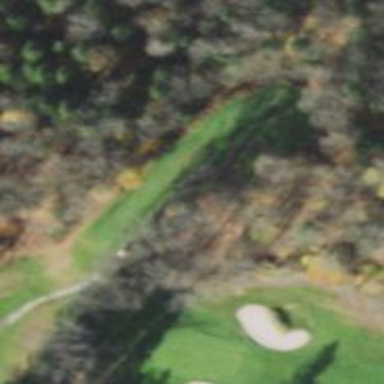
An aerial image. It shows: Golf tee.